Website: lowes
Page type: customer-info-address
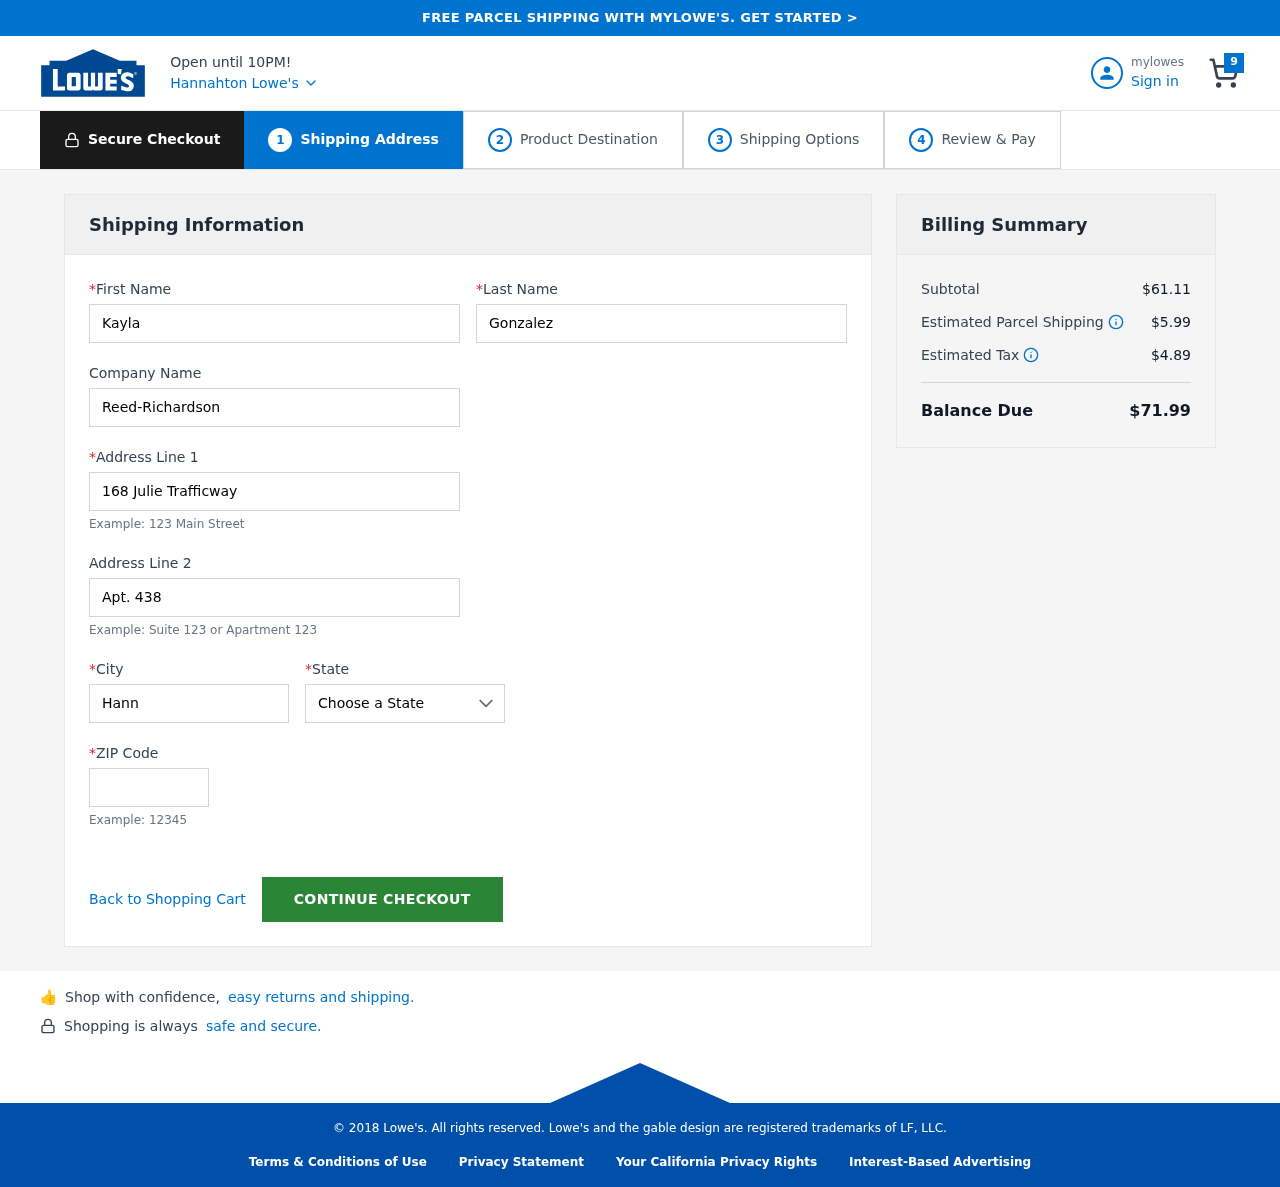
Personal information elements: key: PII_CITY
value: Hannahton
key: PII_COMPANY
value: Reed-Richardson
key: PII_FIRSTNAME
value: Kayla
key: PII_LASTNAME
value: Gonzalez
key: PII_POSTCODE
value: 42219
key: PII_STATE
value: Wisconsin
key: PII_STREET
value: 168 Julie Trafficway
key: PII_STREET2
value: Apt. 438
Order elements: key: ORDER_NUM_ITEMS
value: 9
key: ORDER_SUBTOTAL
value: $61.11
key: ORDER_SHIPPING_COST
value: $5.99
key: ORDER_TAX
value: $4.89
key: ORDER_TOTAL
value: $71.99